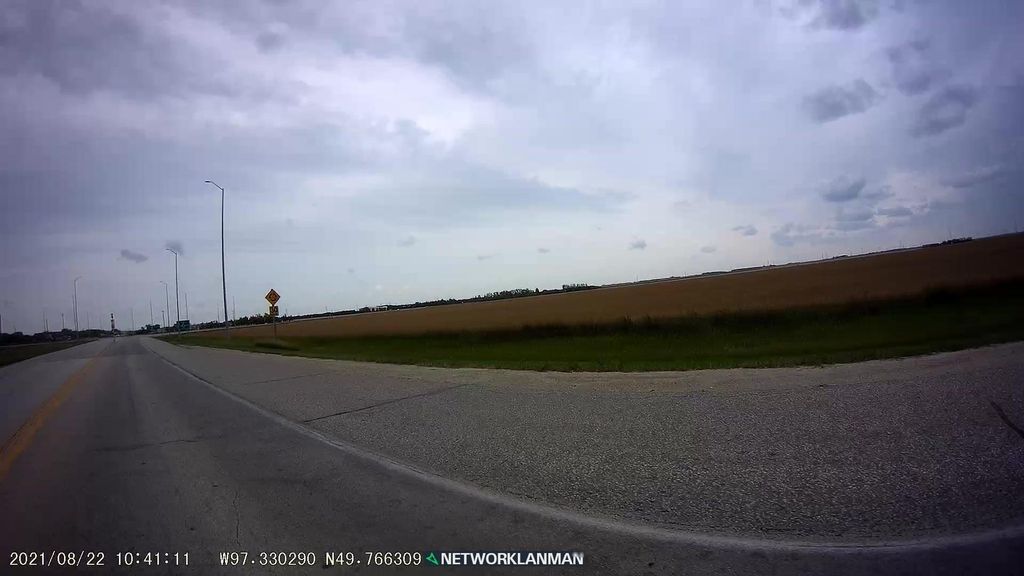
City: winnipeg